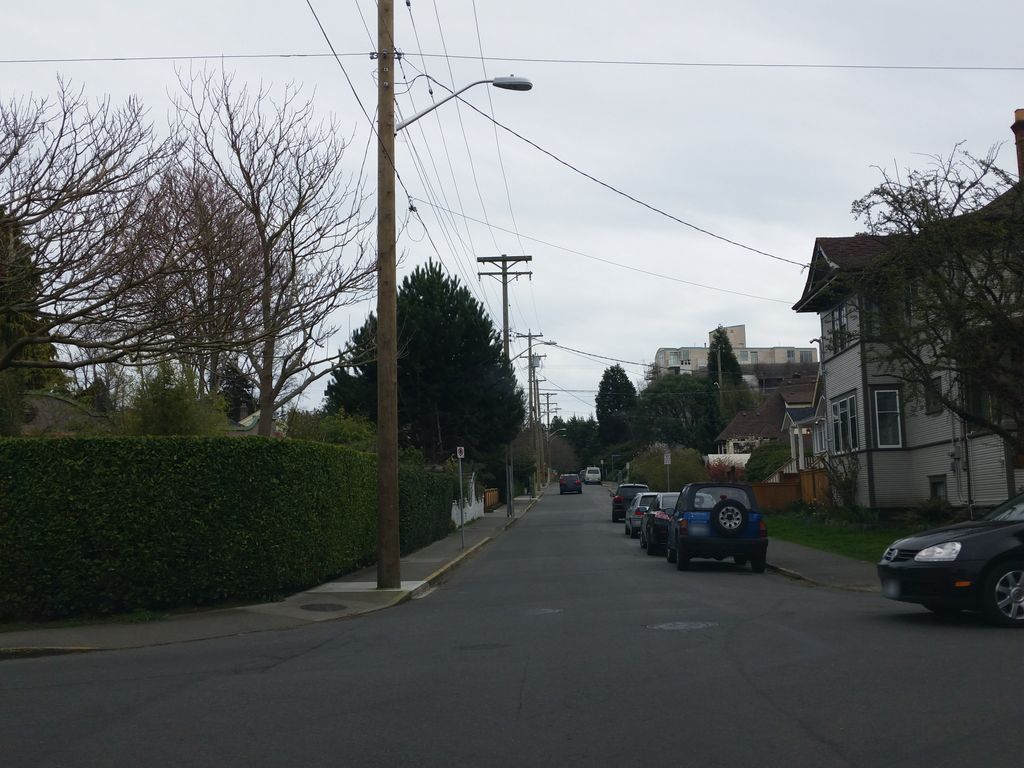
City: victoria